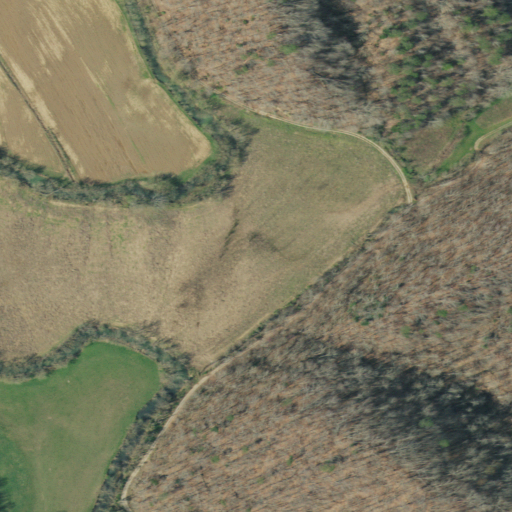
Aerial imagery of valley in Tennessee named Ealy Hollow containing deciduous forest, pasture, herbaceous wetlands, mixed forest, woody wetlands, and open development